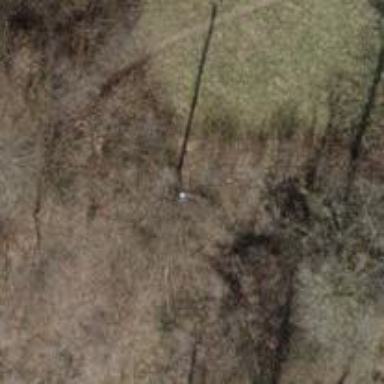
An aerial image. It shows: Power pole.